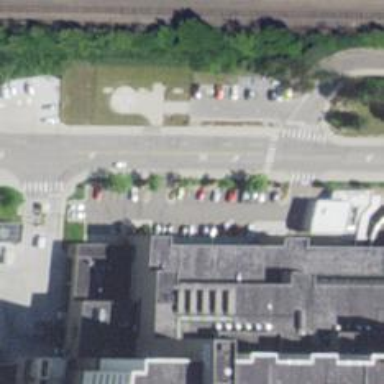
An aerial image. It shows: Pedestrian crossing with zebra markings on the footway.